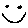
Label: smiley face